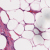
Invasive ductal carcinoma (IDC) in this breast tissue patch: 1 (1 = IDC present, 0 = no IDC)